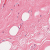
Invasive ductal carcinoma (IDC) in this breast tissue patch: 0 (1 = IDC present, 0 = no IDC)